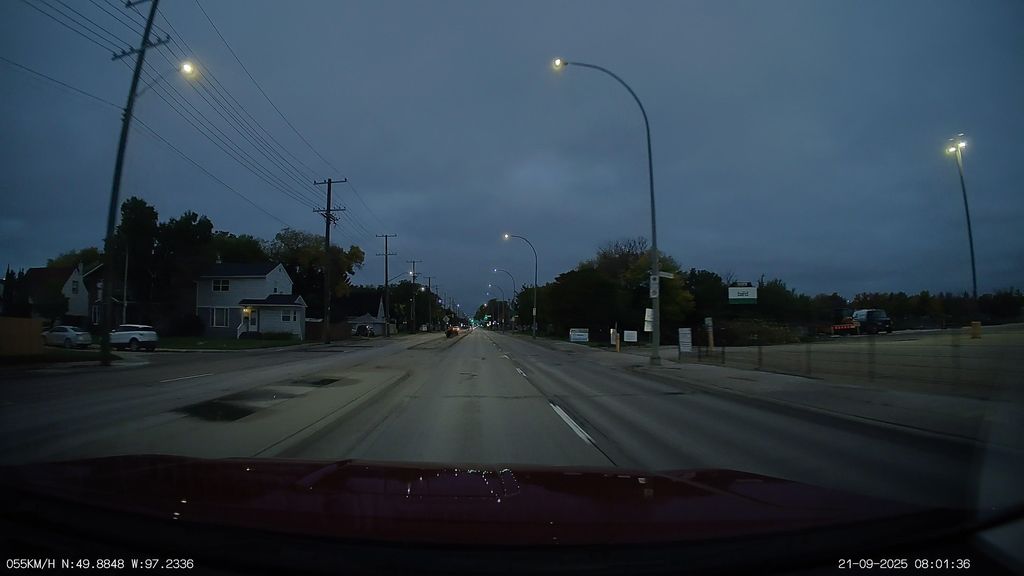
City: winnipeg